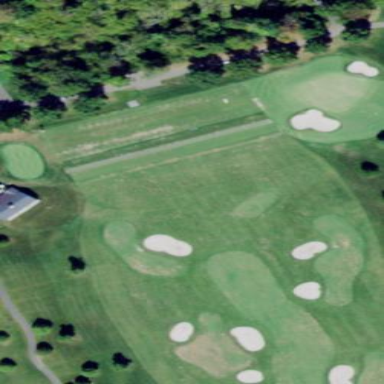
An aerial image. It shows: Rough area on grassy golf course.